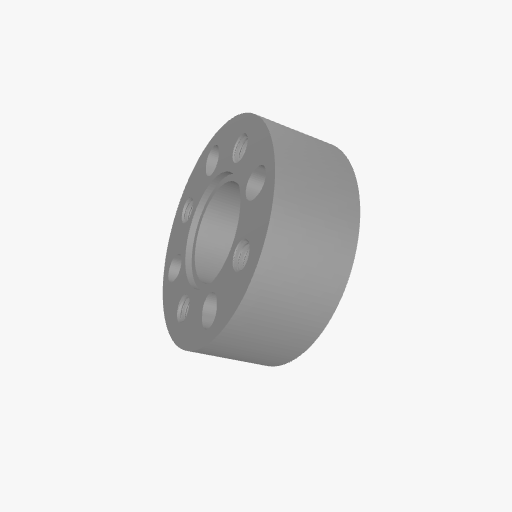
Part: PatternSpacer12